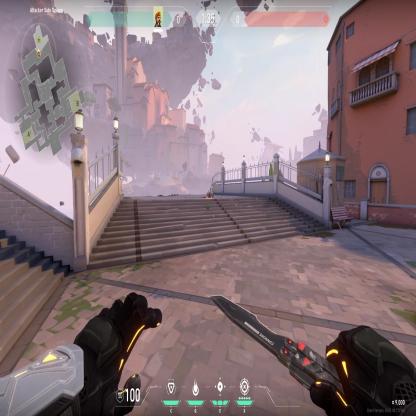
Label: dropped spike